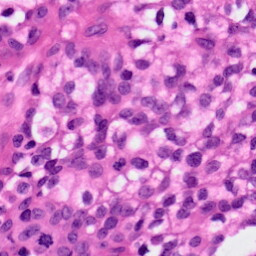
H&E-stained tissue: Ovarian